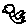
Label: bird